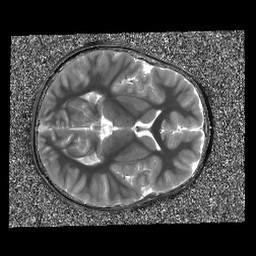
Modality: T1map
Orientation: axial
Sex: male
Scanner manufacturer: siemens
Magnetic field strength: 3 T
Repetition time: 5 s
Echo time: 0.00355 s